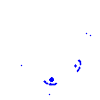
Particle: kaon